Field crop: maize
Growth stage: 1
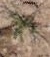
Species: salsola